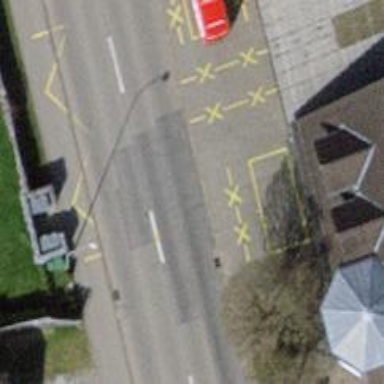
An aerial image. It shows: Bus stop with platform for public transport.